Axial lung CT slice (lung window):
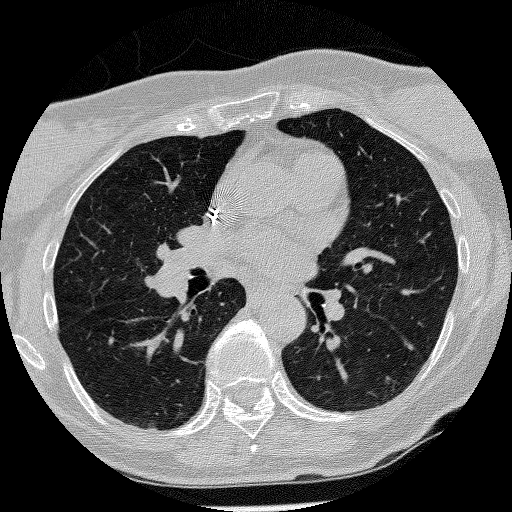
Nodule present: no